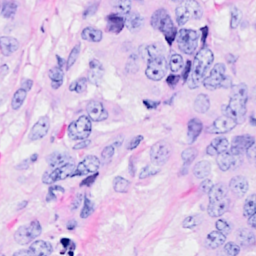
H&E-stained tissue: Breast